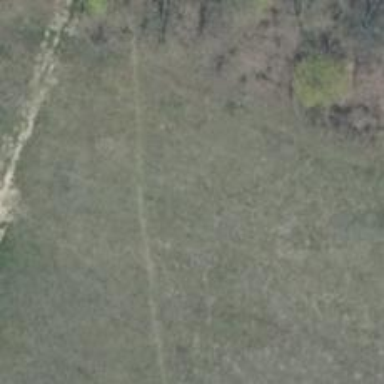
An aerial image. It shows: Path.